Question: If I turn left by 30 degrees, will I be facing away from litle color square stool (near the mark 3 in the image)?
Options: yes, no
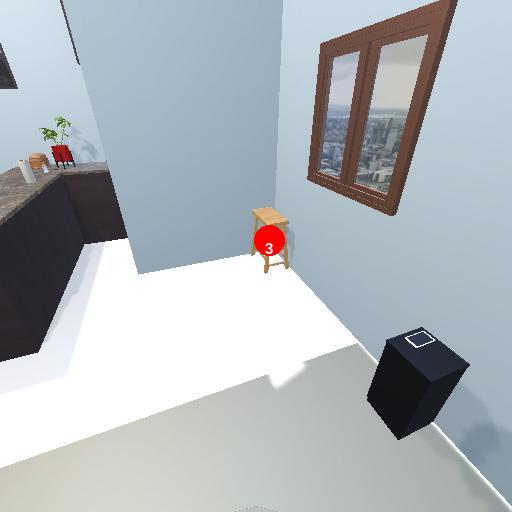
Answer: yes